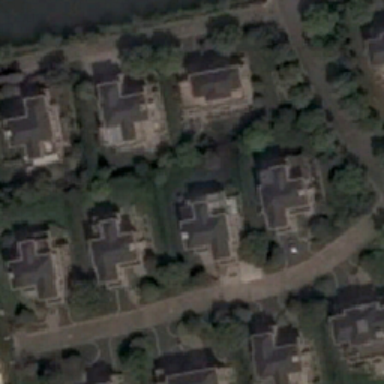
Medium housing with grey roof in the center .